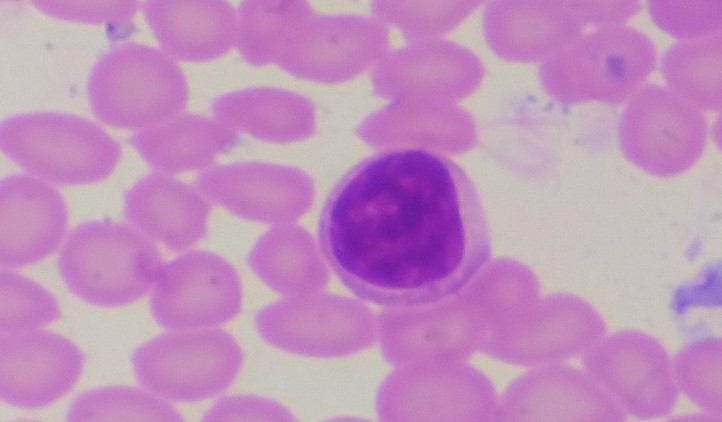
White blood cell type: Lymphocyte